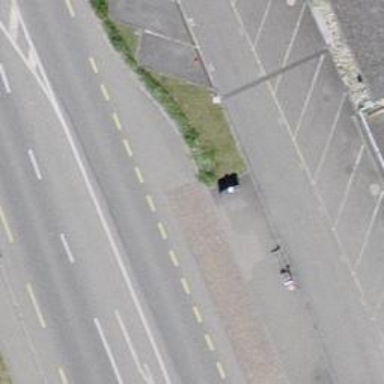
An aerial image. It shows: Bus stop with platform for public transport.